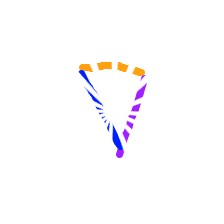
Shape: triangle